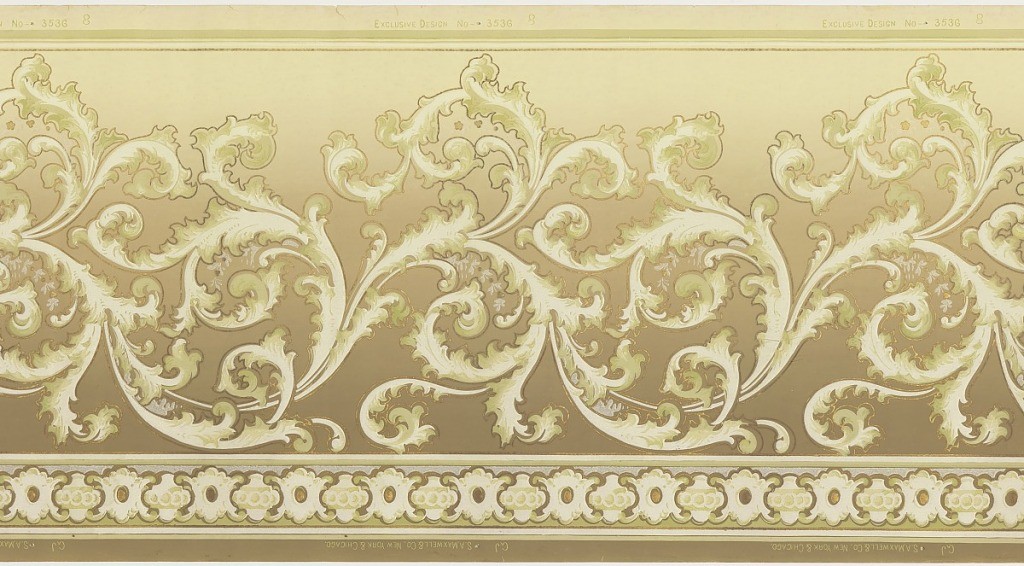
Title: Frieze
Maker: Maxwell & Co., S.A., Chicago, Illinois, USA
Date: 1905–1915
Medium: Machine-printed paper
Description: An overall scrolling bronze-edged acanthus leaf design upon a ground that becomes increasinglly dark towards the base, above a complementary border. Printed in ivory, celadon green, cream, beige, tan, mina and bronze.